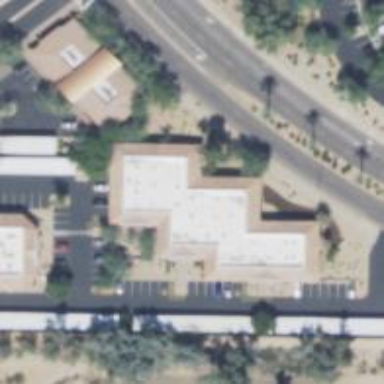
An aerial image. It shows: Healthcare clinic is depicted in the image.